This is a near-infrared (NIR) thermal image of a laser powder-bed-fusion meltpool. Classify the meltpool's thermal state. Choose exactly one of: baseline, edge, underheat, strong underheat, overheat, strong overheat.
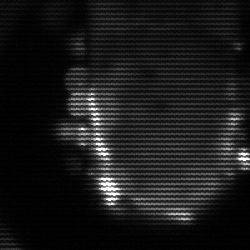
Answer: baseline